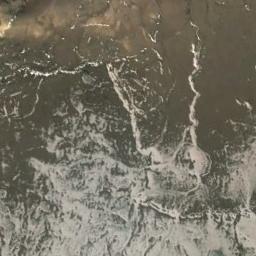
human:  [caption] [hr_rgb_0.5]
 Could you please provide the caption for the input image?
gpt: The desert is with half of black sand and half of white sand .

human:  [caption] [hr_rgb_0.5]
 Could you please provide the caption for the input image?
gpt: Theyellow desert covers the white bare land .

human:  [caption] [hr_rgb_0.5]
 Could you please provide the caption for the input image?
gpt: The desert has brown soil and white soil and the desert terrain is rugged .

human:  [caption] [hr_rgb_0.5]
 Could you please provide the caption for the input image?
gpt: There are deep ravines in this desert .

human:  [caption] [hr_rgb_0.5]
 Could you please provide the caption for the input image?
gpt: A desert covered with brown bare land and white rocks .